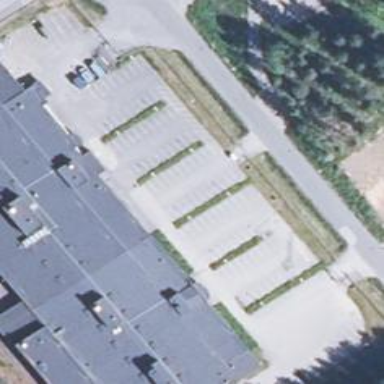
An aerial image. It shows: Parking area with surface.